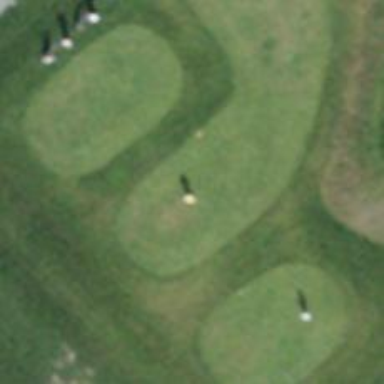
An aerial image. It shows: Golf tee.